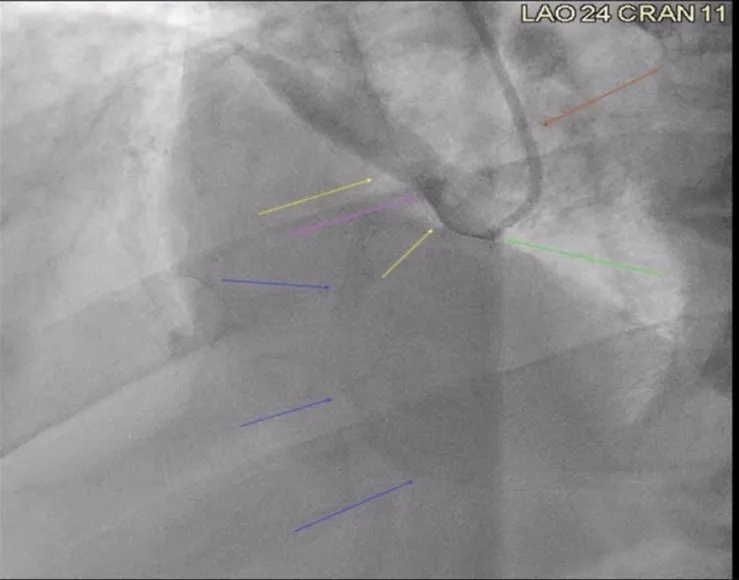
PCI scan. Still image from PCI. Red arrow: catheter descending from the aorta with dye flowing through it. Green arrow: tip of the catheter near aortic valve location. Pink arrow: right coronary ostia. Blue arrows: right coronary artery with very faint amount of dye entering the artery. Yellow arrows: large amount of dye blowing back into the aorta. . PCI - percutaneous coronary intervention.
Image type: radiology (x_ray)